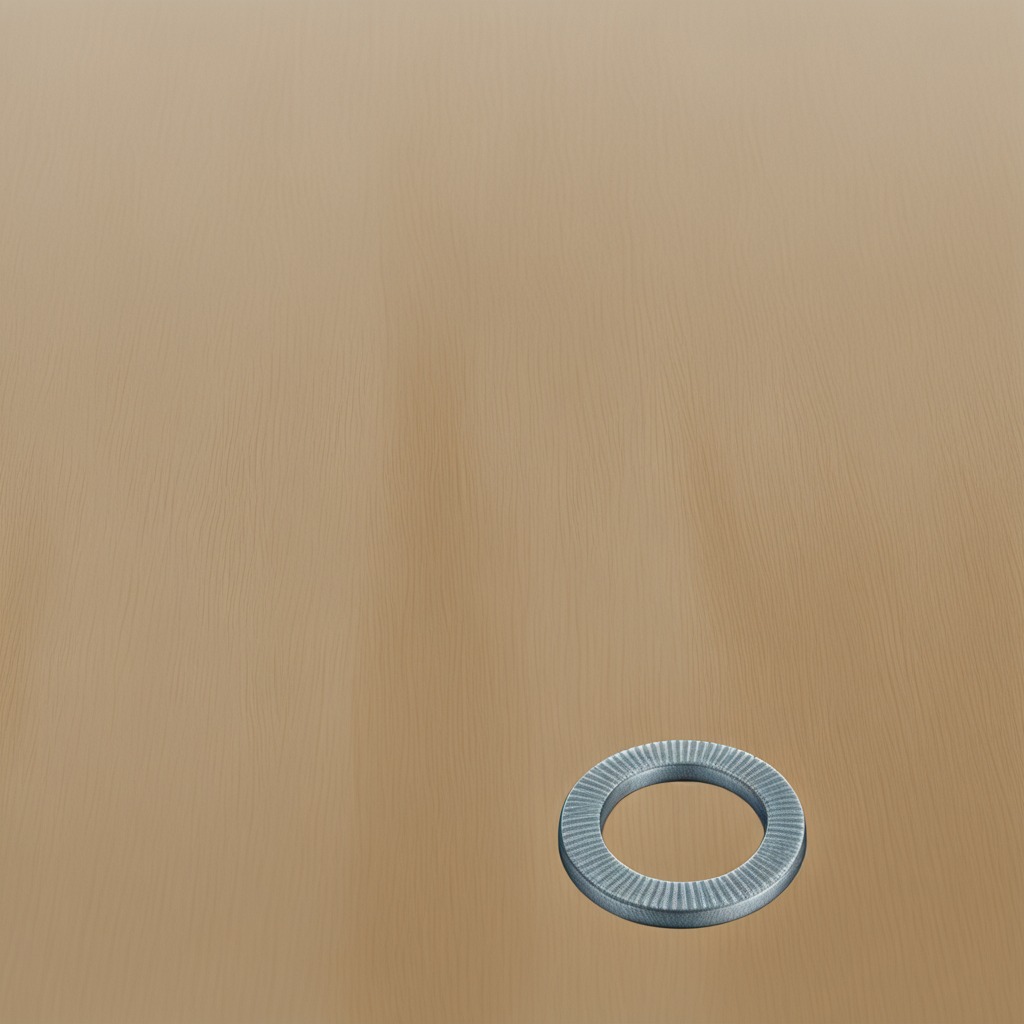
A flat metal washer lies on the plywood surface in a paint workshop lit by afternoon window light.